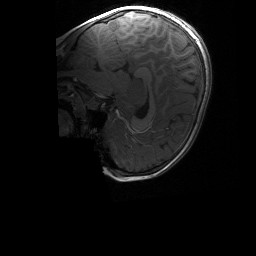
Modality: T1w
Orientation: sagittal
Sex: male
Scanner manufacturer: siemens
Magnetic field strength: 3 T
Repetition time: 1.9 s
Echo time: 0.00243 s